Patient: sex M, age 34
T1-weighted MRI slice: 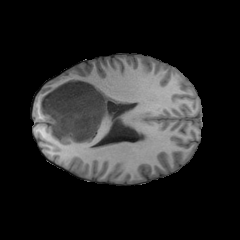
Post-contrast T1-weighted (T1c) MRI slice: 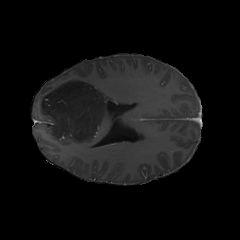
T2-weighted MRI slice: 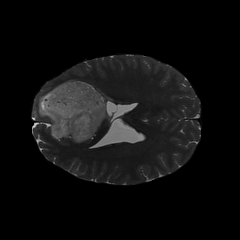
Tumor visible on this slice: yes
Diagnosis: Astrocytoma, IDH-mutant
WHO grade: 2